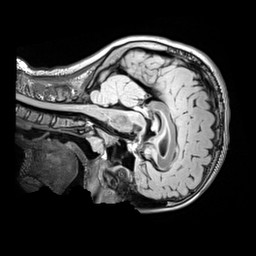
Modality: FLAIR
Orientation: sagittal
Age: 11
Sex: female
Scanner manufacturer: siemens
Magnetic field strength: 3 T
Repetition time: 5 s
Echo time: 0.388 s